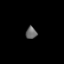
Tissue: lung
Cell type: Myeloid cells
Senescence score: 0.1705
Nuclear area (px): 131
Mean DAPI intensity: 105.481